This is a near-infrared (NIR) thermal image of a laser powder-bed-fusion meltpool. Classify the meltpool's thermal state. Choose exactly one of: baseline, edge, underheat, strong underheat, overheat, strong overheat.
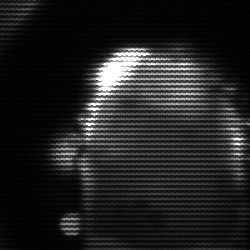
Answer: baseline